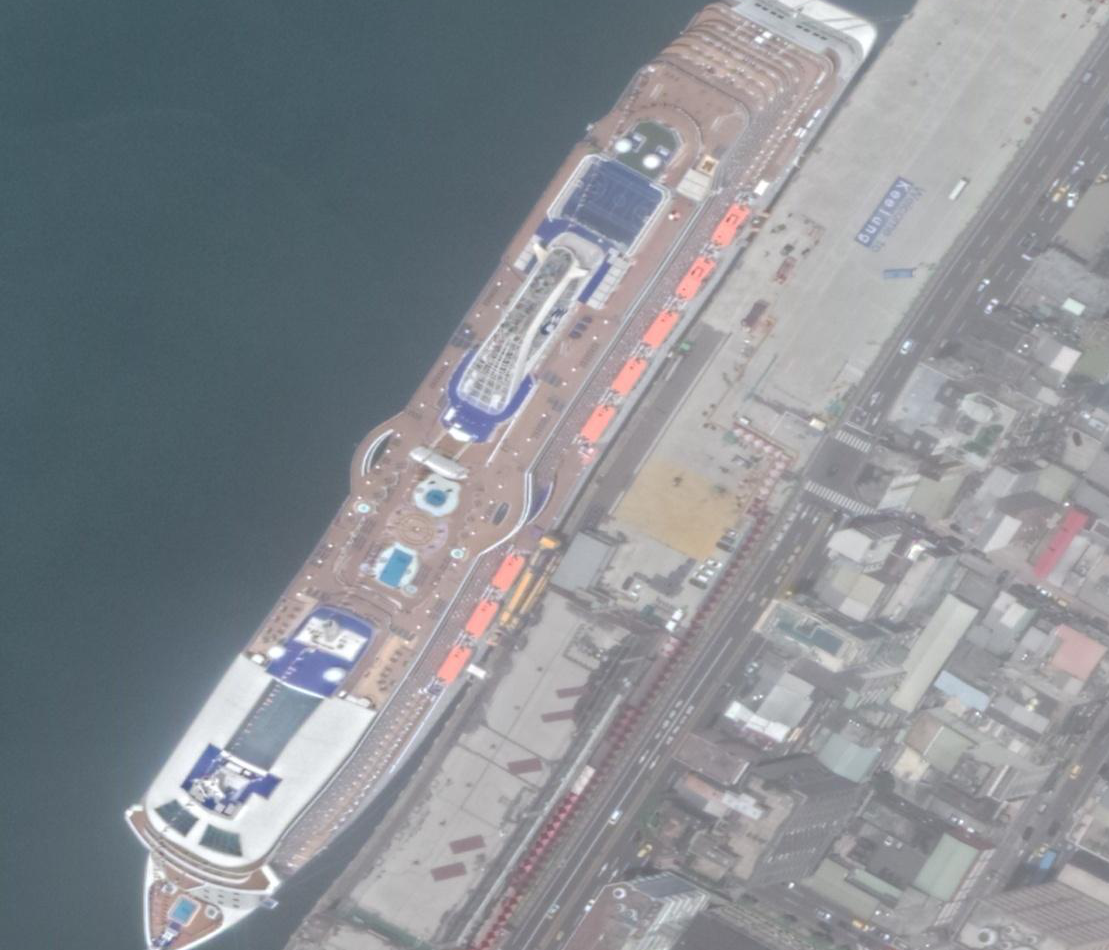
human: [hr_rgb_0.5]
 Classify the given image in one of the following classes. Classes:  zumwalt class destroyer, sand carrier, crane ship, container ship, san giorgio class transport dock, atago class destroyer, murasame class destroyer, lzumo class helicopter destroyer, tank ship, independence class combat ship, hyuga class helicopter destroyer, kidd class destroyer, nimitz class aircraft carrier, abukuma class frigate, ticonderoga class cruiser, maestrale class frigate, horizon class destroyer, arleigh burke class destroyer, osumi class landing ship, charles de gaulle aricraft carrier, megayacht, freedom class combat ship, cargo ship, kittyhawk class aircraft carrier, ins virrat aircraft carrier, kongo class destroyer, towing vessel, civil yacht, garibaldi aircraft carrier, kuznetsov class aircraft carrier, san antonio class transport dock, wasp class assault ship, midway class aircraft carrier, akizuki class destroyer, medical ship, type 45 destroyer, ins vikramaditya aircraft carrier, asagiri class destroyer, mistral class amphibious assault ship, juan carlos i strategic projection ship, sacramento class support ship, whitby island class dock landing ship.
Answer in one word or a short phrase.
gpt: Megayacht